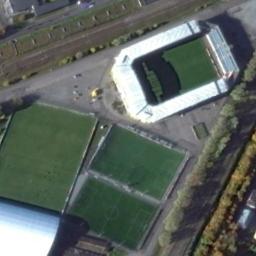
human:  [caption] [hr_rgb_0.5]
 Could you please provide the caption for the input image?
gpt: The stadium is on the grass next to some trees .

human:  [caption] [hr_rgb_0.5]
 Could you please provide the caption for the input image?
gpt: This stadium has a white ring roof .

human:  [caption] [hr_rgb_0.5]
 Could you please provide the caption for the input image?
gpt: Square stadium next to lawn, Road and trees .

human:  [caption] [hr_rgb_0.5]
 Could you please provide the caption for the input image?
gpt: There are many trees beside the stadium .

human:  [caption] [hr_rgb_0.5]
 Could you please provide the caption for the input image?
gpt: There are some green trees and green lawns beside the stadium .